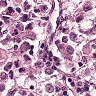
Metastatic tissue present: yes